【题型】选择题　【知识点】解析几何　【难度】easy
已知$M$为圆$P$: $(x+1)^2 + y^2 = 36$上的一个动点，定点$Q(1,0)$，线段$MQ$的垂直平分线交线段$PM$于$N$点，则$N$点的轨迹方程为（ ）
A．$\dfrac{x^2}{36}+\dfrac{y^2}{32}=1$ \qquad B．$\dfrac{x^2}{32}+\dfrac{y^2}{36}=1$
C．$\dfrac{x^2}{9}+\dfrac{y^2}{8}=1$ \qquad D．$\dfrac{x^2}{8}+\dfrac{y^2}{9}=1$

\vspace{0.2cm}
【解答】
\noindent \textbf{【答案】} C

\vspace{0.2cm}
\noindent \textbf{【分析】} 根据题意，得到$|NM|=|NQ|$，且$|NP|+|NQ|=|NP|+|NM|=|PM|=6$，结合椭圆的定义，得到点$N$的轨迹是以$P,Q$为焦点的椭圆，即可求解.

\vspace{0.2cm}
\noindent \textbf{【详解】} 由圆$P:(x+1)^2+y^2=36$，可得圆心$P(-1,0)$，半径为$r=6$，
由$Q(1,0)$，可得$|PQ|=2$，
因为线段$MQ$的垂直平分线交线段$PM$于$N$点，可得$|NM|=|NQ|$，
则$|NP|+|NQ|=|NP|+|NM|=|PM|=6 > |PQ|=2$，
结合椭圆的定义，可得点$N$的轨迹是以$P,Q$为焦点的椭圆，

\vspace{0.2cm}

\vspace{0.2cm}
其中$2a=6, 2c=2$，可得$a=3, c=1$，则$b^2=a^2-c^2=8$，
所以点$N$的轨迹方程为$\dfrac{x^2}{9}+\dfrac{y^2}{8}=1$.
故选：C.

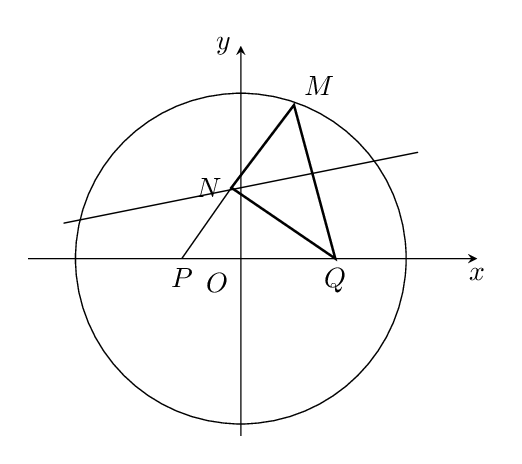